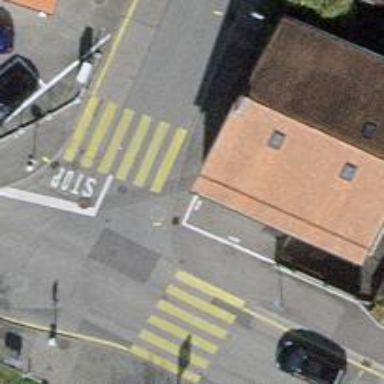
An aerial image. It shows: Marked zebra crossing on the road.